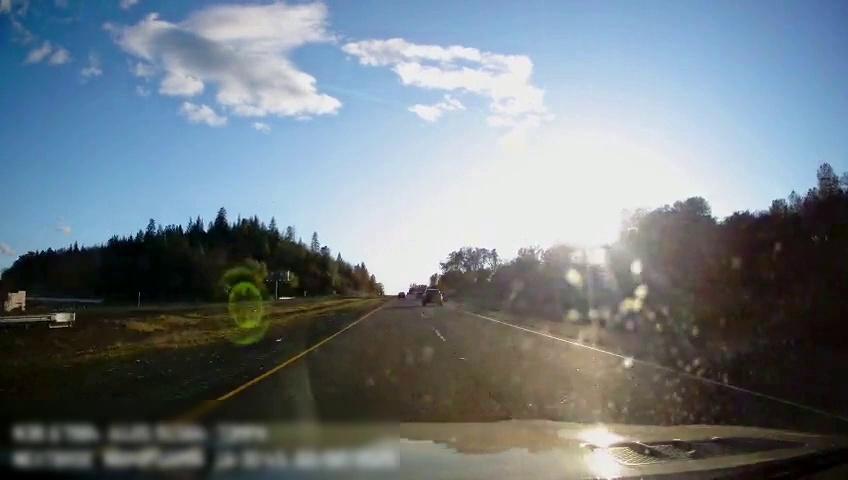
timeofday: Day
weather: Sunny
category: Drivable Space
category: Vehicles | Truck
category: Lanes | Current Lane
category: Lanes | Current Lane
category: Lanes | Alternate Lane